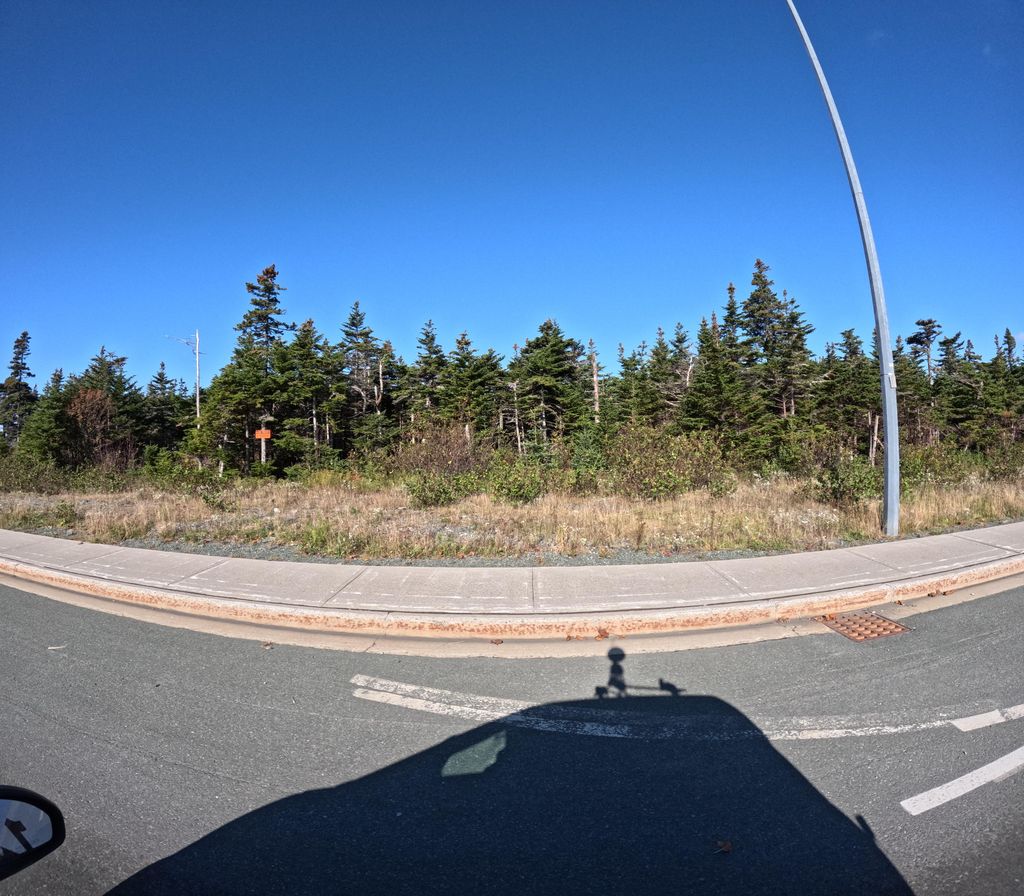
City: st_johns